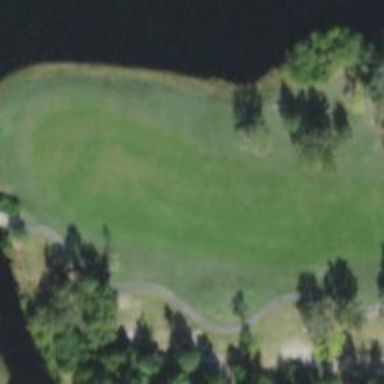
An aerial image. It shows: Grassy area designated as golf fairway.